Question: Often, when I'm making my apps, I'm in this situation : I have a UINavigationController, handling the view stack, some UIViewControllers, controlling their respective views...
But when I want to add several custom UIViews in my mainView, I don't know how to manage my code.
Each UIViewController needs to handle one and only one view (wich normally occupy all the screen size), and a view should not control their content (update it a the extreme limit).
You can't neither do this :
'''
[myViewController1.view addSubview:childViewController.view];
'''
So if I want to achieve something like this, what should I do ?

The orange parts have to be 3 instances of the same UIView(Controller?), but with a content depending of a NSObject (User, obviously).
I think this very important to segment your content, this should be an easy problem, but I found a lot of contradictory answers so, what's the best practice to handle this common issue?
Theses orange views should be instances of UIViewControllers in order for it to handle their UITableViewDatasource? Is addChildViewController relevant in this case?
I already found a lot of things which work, but I don't know what should I do...
Also, I'm using xibs.
Thanks in advance if you can help me (and other people I think).
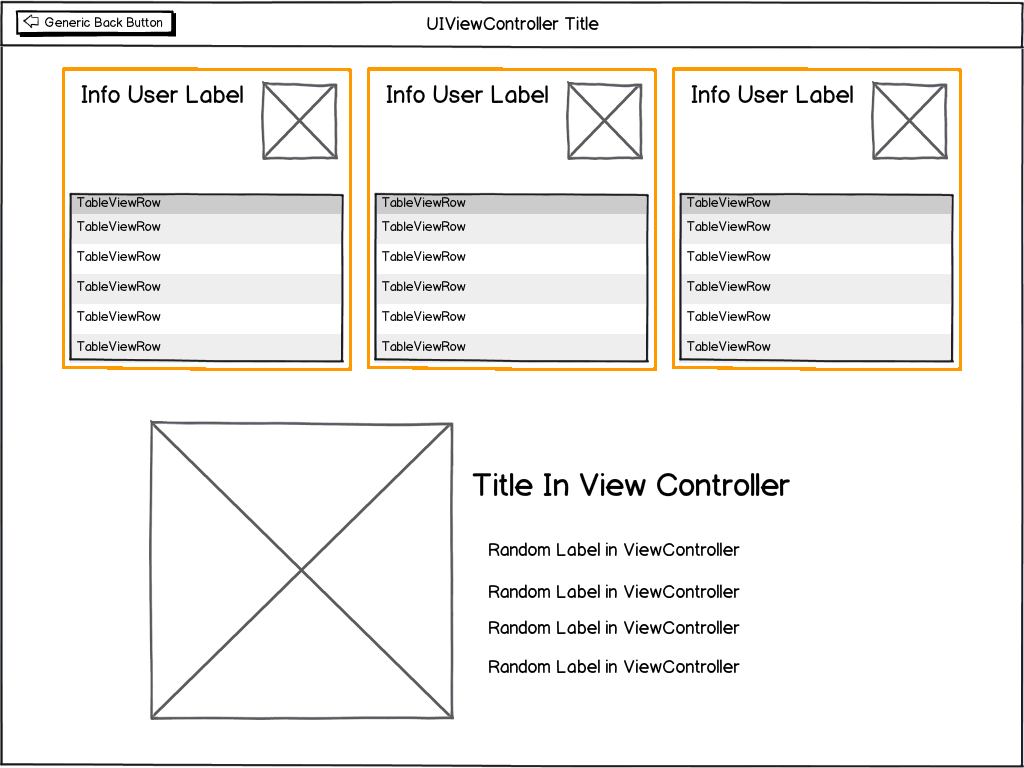
Answer: You can do it either way (view or view controller) depending on how you want to handle things. Certainly, you can have one object be the data source for multiple tables, so in that case, you would just add multiple views. If, however, you want to keep your code more compartmentalized, then add view controllers, and have each control its own view -- to do this, you do need to use addChildViewController, and use the methods that Apple describes for creating custom container controllers. Alternatively, you can use container views in a storyboard which makes the process of creating custom container controllers simpler.